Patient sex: M
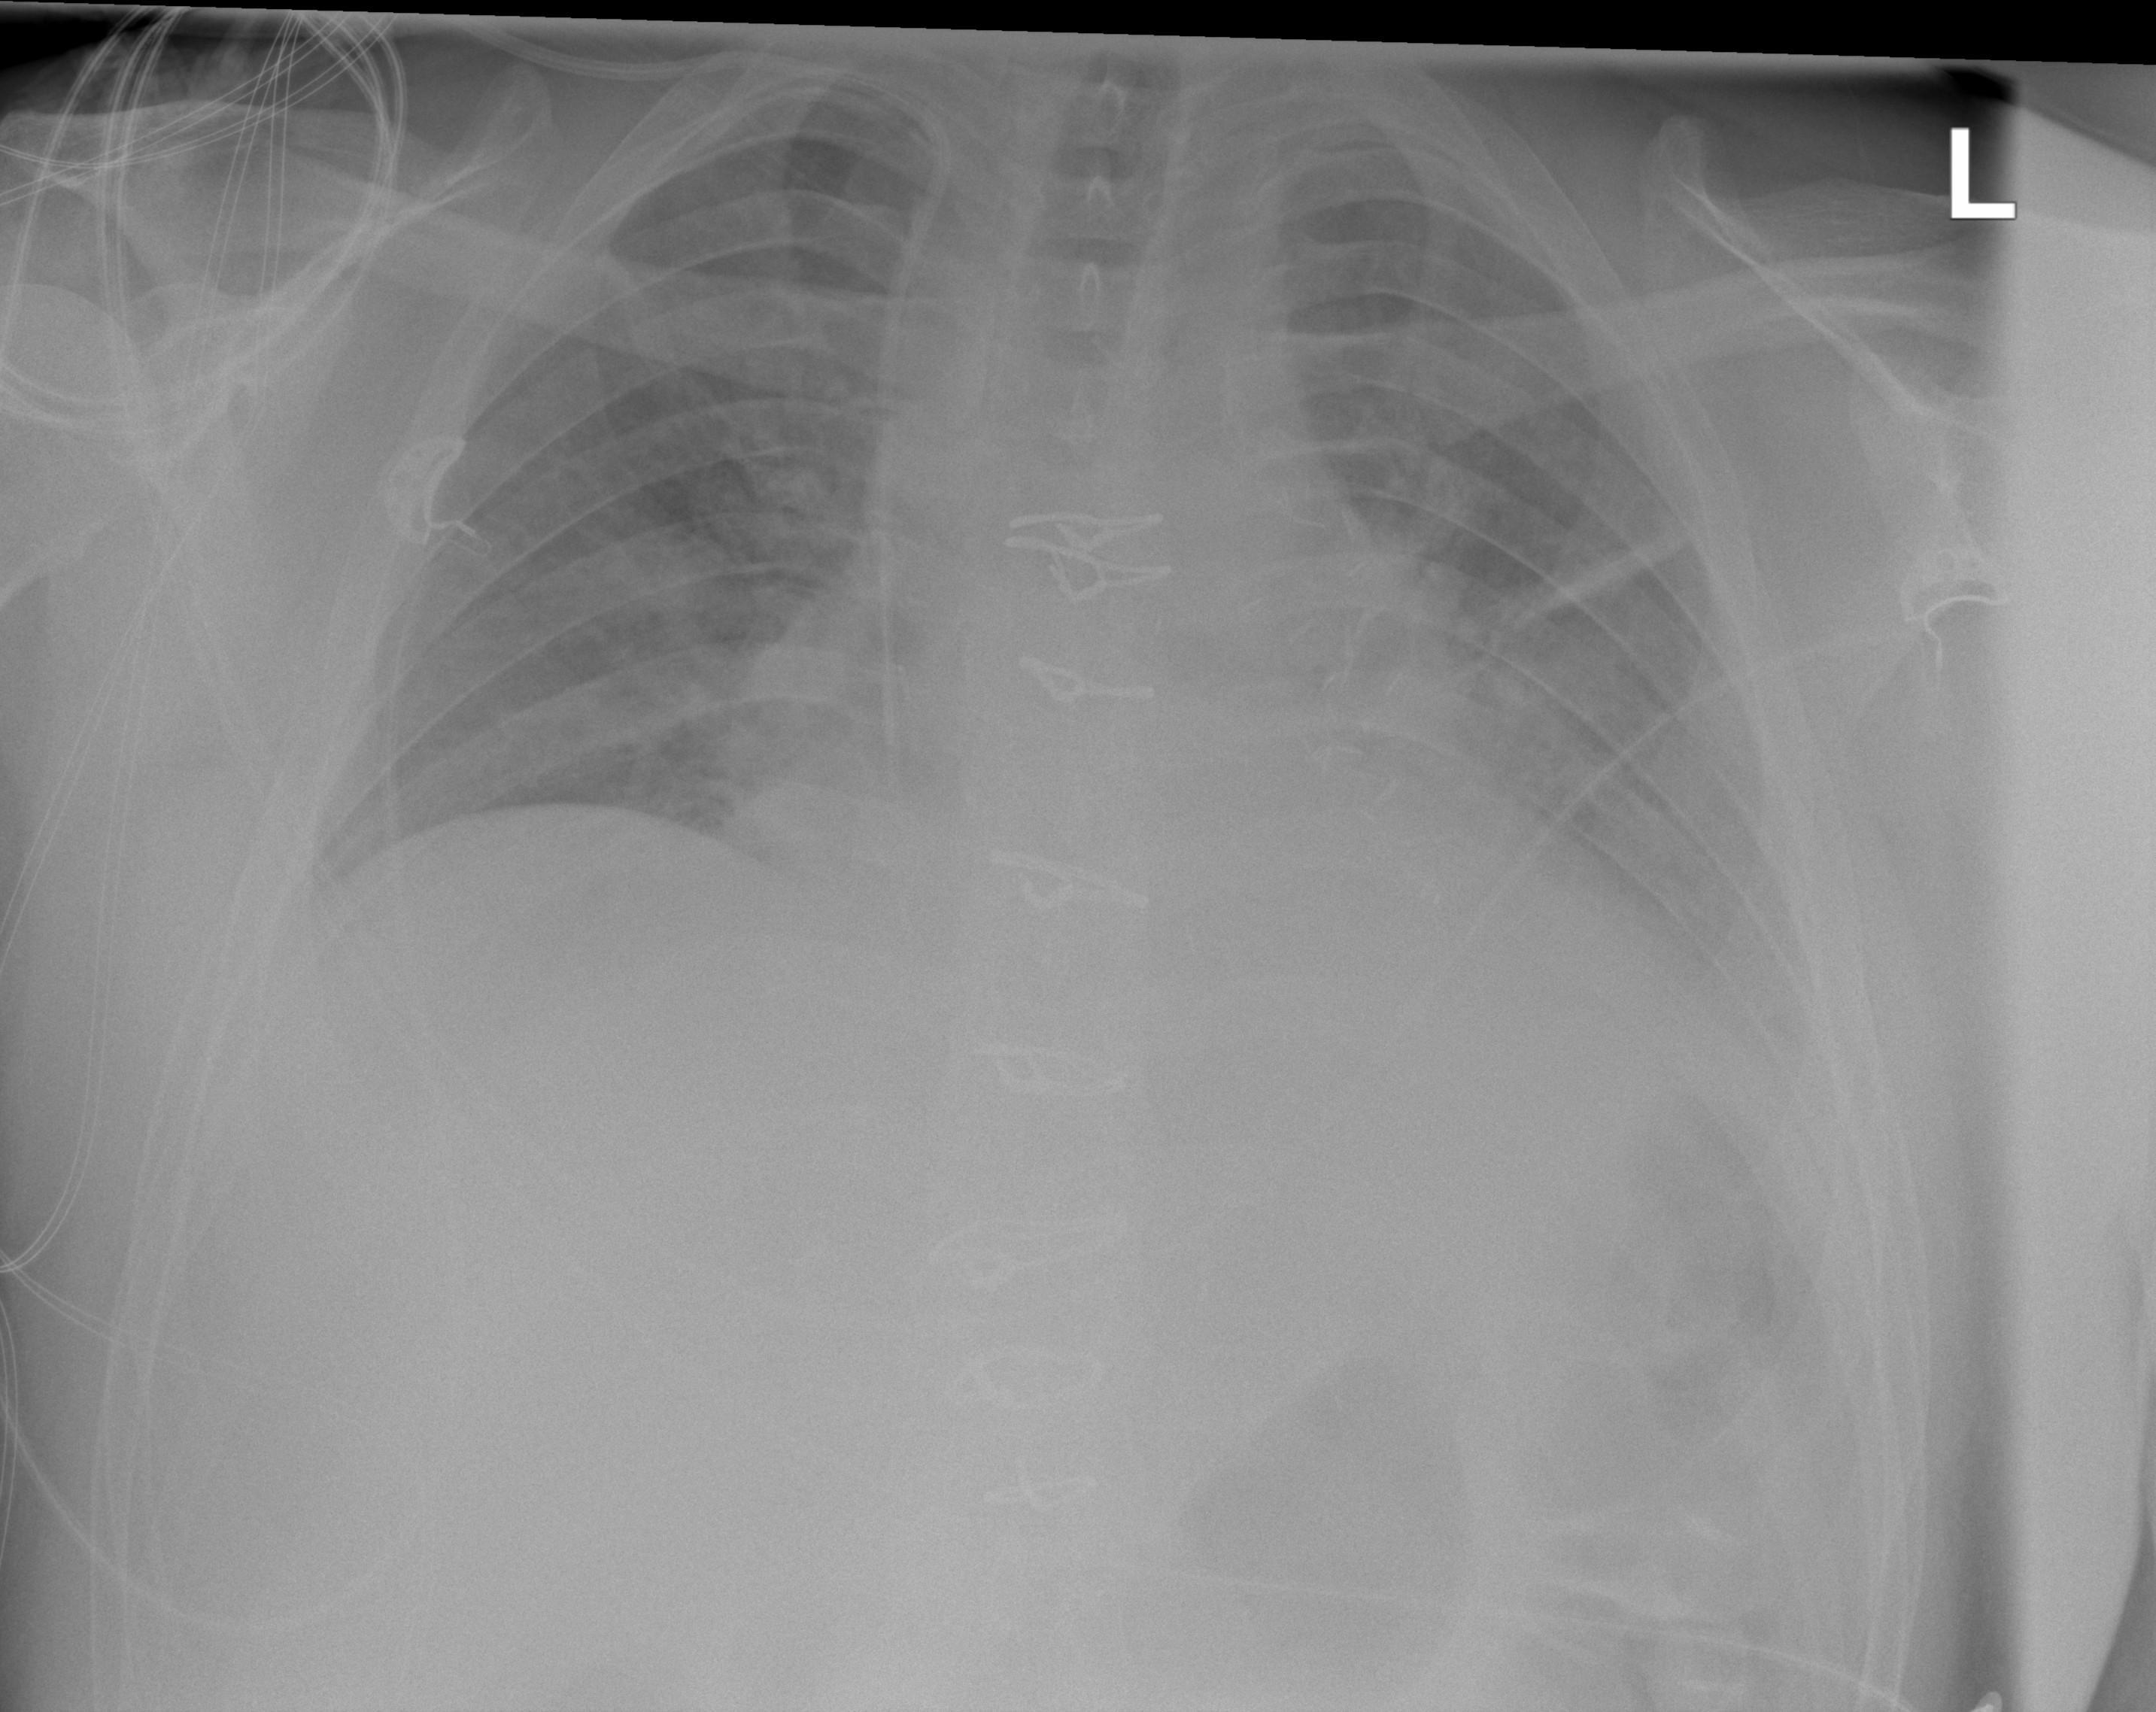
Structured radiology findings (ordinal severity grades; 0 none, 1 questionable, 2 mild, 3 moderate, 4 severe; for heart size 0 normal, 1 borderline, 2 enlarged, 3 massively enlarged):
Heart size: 1
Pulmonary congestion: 2
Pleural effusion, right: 0
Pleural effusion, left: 1
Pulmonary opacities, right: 0
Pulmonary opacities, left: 0
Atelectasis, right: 0
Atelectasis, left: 2